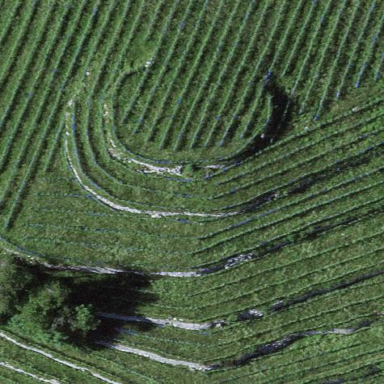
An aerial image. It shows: Vineyard growing grapes.